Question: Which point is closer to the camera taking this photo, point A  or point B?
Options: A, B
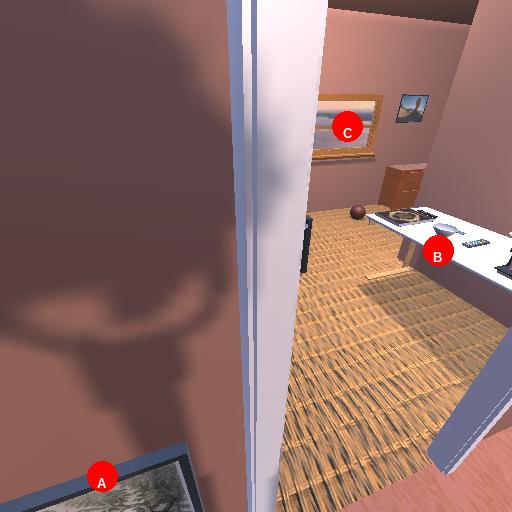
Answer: A